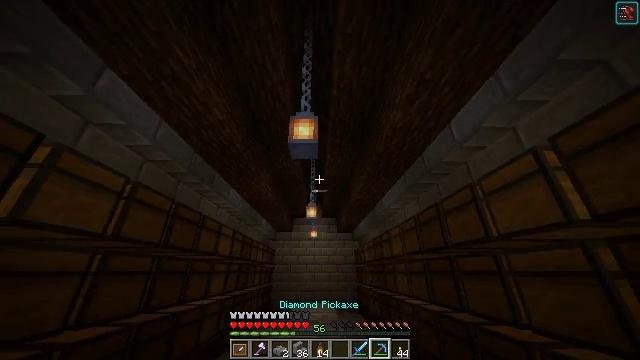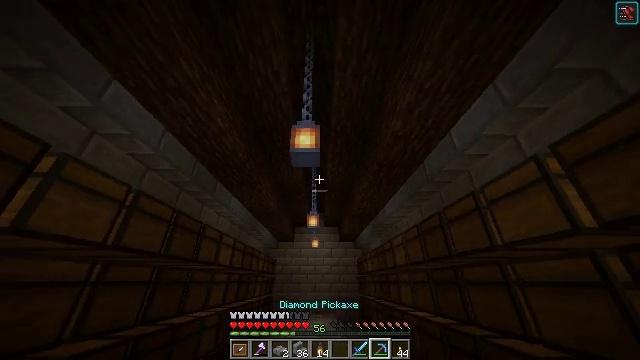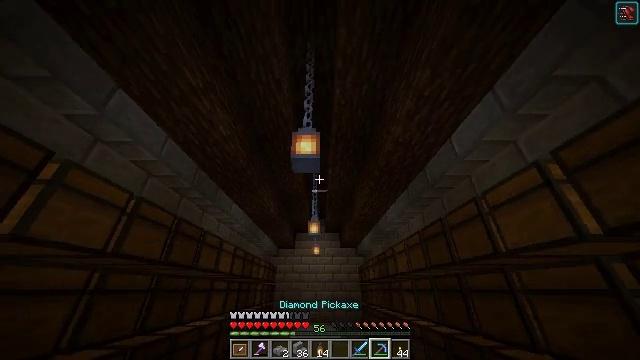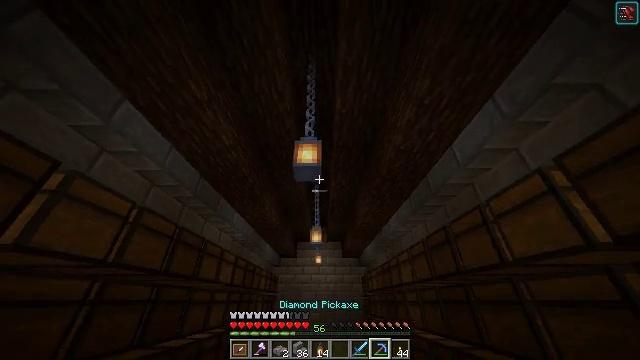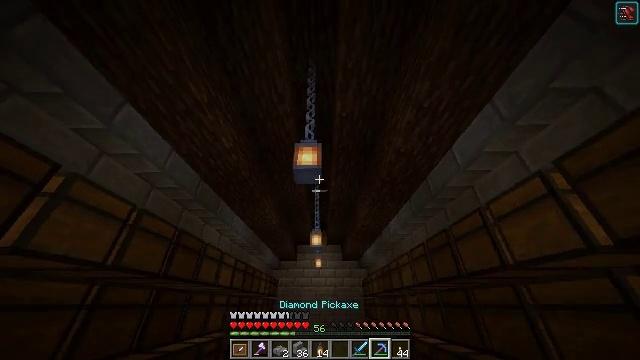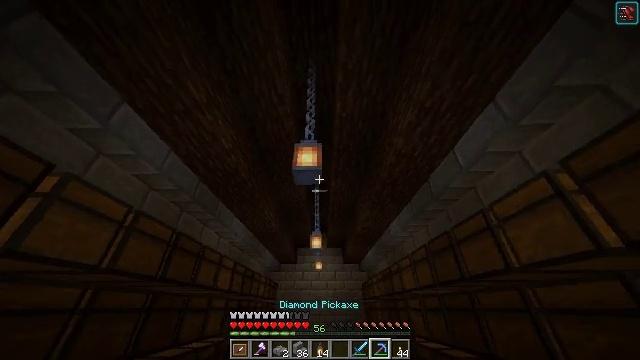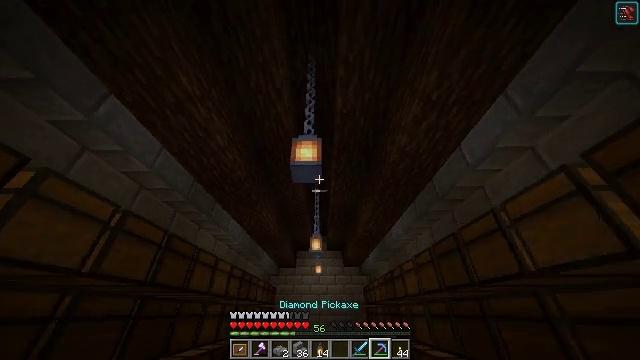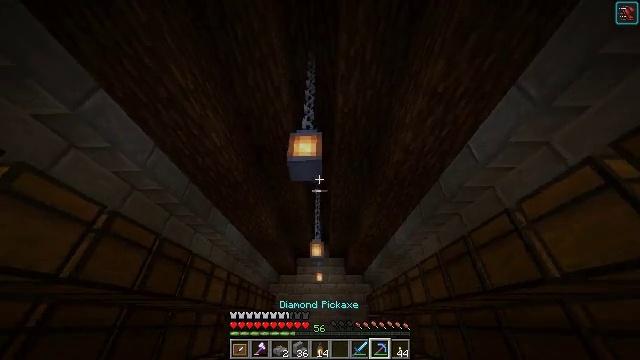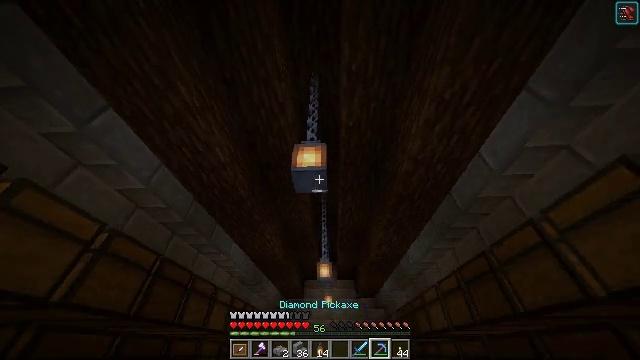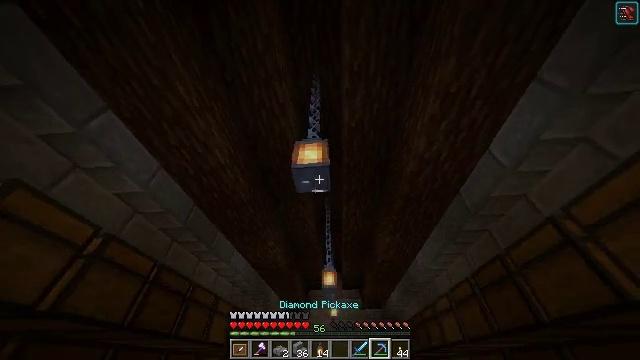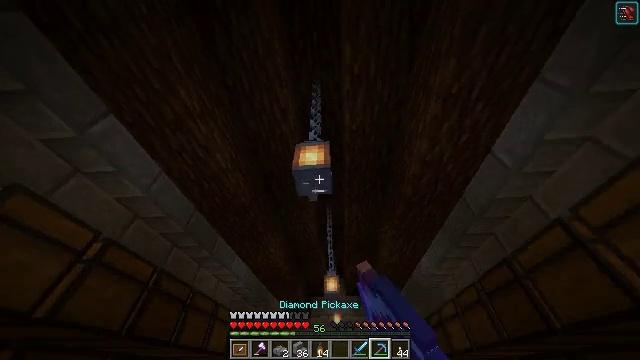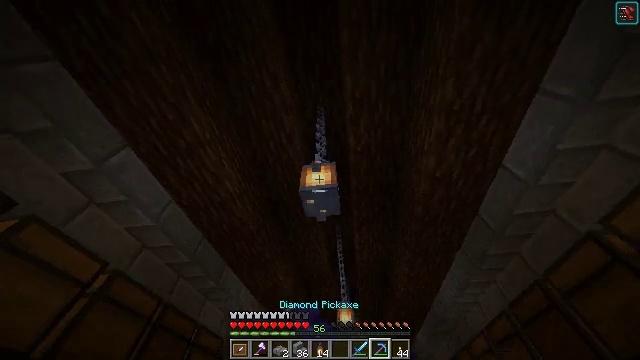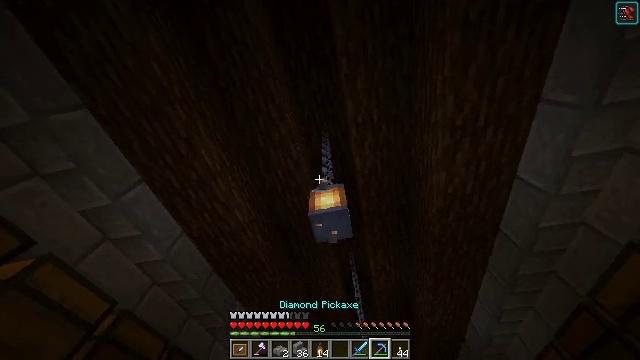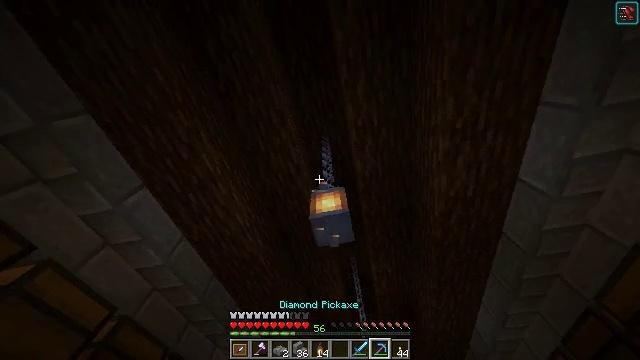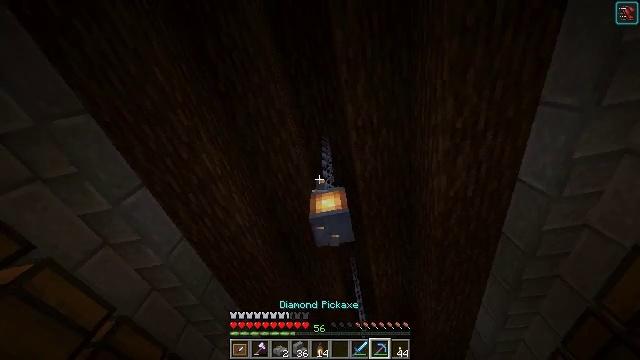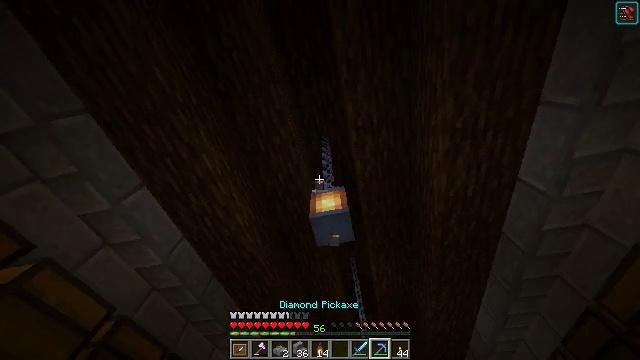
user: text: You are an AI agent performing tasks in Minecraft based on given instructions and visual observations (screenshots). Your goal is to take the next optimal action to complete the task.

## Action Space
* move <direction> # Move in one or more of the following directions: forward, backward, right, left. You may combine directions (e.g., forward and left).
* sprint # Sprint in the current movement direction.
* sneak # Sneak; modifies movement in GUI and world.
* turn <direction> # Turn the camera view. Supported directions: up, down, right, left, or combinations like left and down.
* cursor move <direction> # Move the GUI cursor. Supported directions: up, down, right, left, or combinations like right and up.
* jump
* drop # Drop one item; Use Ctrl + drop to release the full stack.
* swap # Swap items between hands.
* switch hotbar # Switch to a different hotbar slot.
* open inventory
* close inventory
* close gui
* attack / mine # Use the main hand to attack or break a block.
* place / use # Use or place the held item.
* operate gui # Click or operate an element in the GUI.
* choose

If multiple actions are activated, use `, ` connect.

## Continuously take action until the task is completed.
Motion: motion action
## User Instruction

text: Attack the lantern to recycle it.
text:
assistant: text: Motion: turn up
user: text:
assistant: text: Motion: turn up
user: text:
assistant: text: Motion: turn up
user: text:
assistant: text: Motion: no_op
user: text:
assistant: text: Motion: move forward
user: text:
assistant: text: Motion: move forward, turn up
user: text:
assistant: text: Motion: move forward, turn up
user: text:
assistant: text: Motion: turn left and up
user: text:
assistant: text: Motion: turn left and up, attack / mine
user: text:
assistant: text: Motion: turn up, attack / mine
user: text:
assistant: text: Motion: turn left and up, attack / mine
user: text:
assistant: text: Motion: turn left and up, attack / mine
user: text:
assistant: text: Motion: turn up, attack / mine
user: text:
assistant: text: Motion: attack / mine
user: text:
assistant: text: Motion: attack / mine
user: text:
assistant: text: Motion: attack / mine
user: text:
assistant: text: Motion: attack / mine
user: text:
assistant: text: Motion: attack / mine
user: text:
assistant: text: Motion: turn down, attack / mine
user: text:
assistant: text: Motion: turn right and down, attack / mine
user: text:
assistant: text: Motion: turn down, attack / mine
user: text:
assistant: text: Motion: turn right, attack / mine
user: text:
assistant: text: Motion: turn right, attack / mine
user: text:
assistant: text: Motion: attack / mine
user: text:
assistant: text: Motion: attack / mine
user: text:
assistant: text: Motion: attack / mine
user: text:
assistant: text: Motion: attack / mine
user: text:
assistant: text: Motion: turn right, attack / mine
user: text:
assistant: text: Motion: turn up, attack / mine
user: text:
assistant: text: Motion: turn up, attack / mine